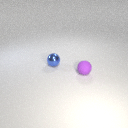
small purple rubber sphere in front of small blue metal sphere